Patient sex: F
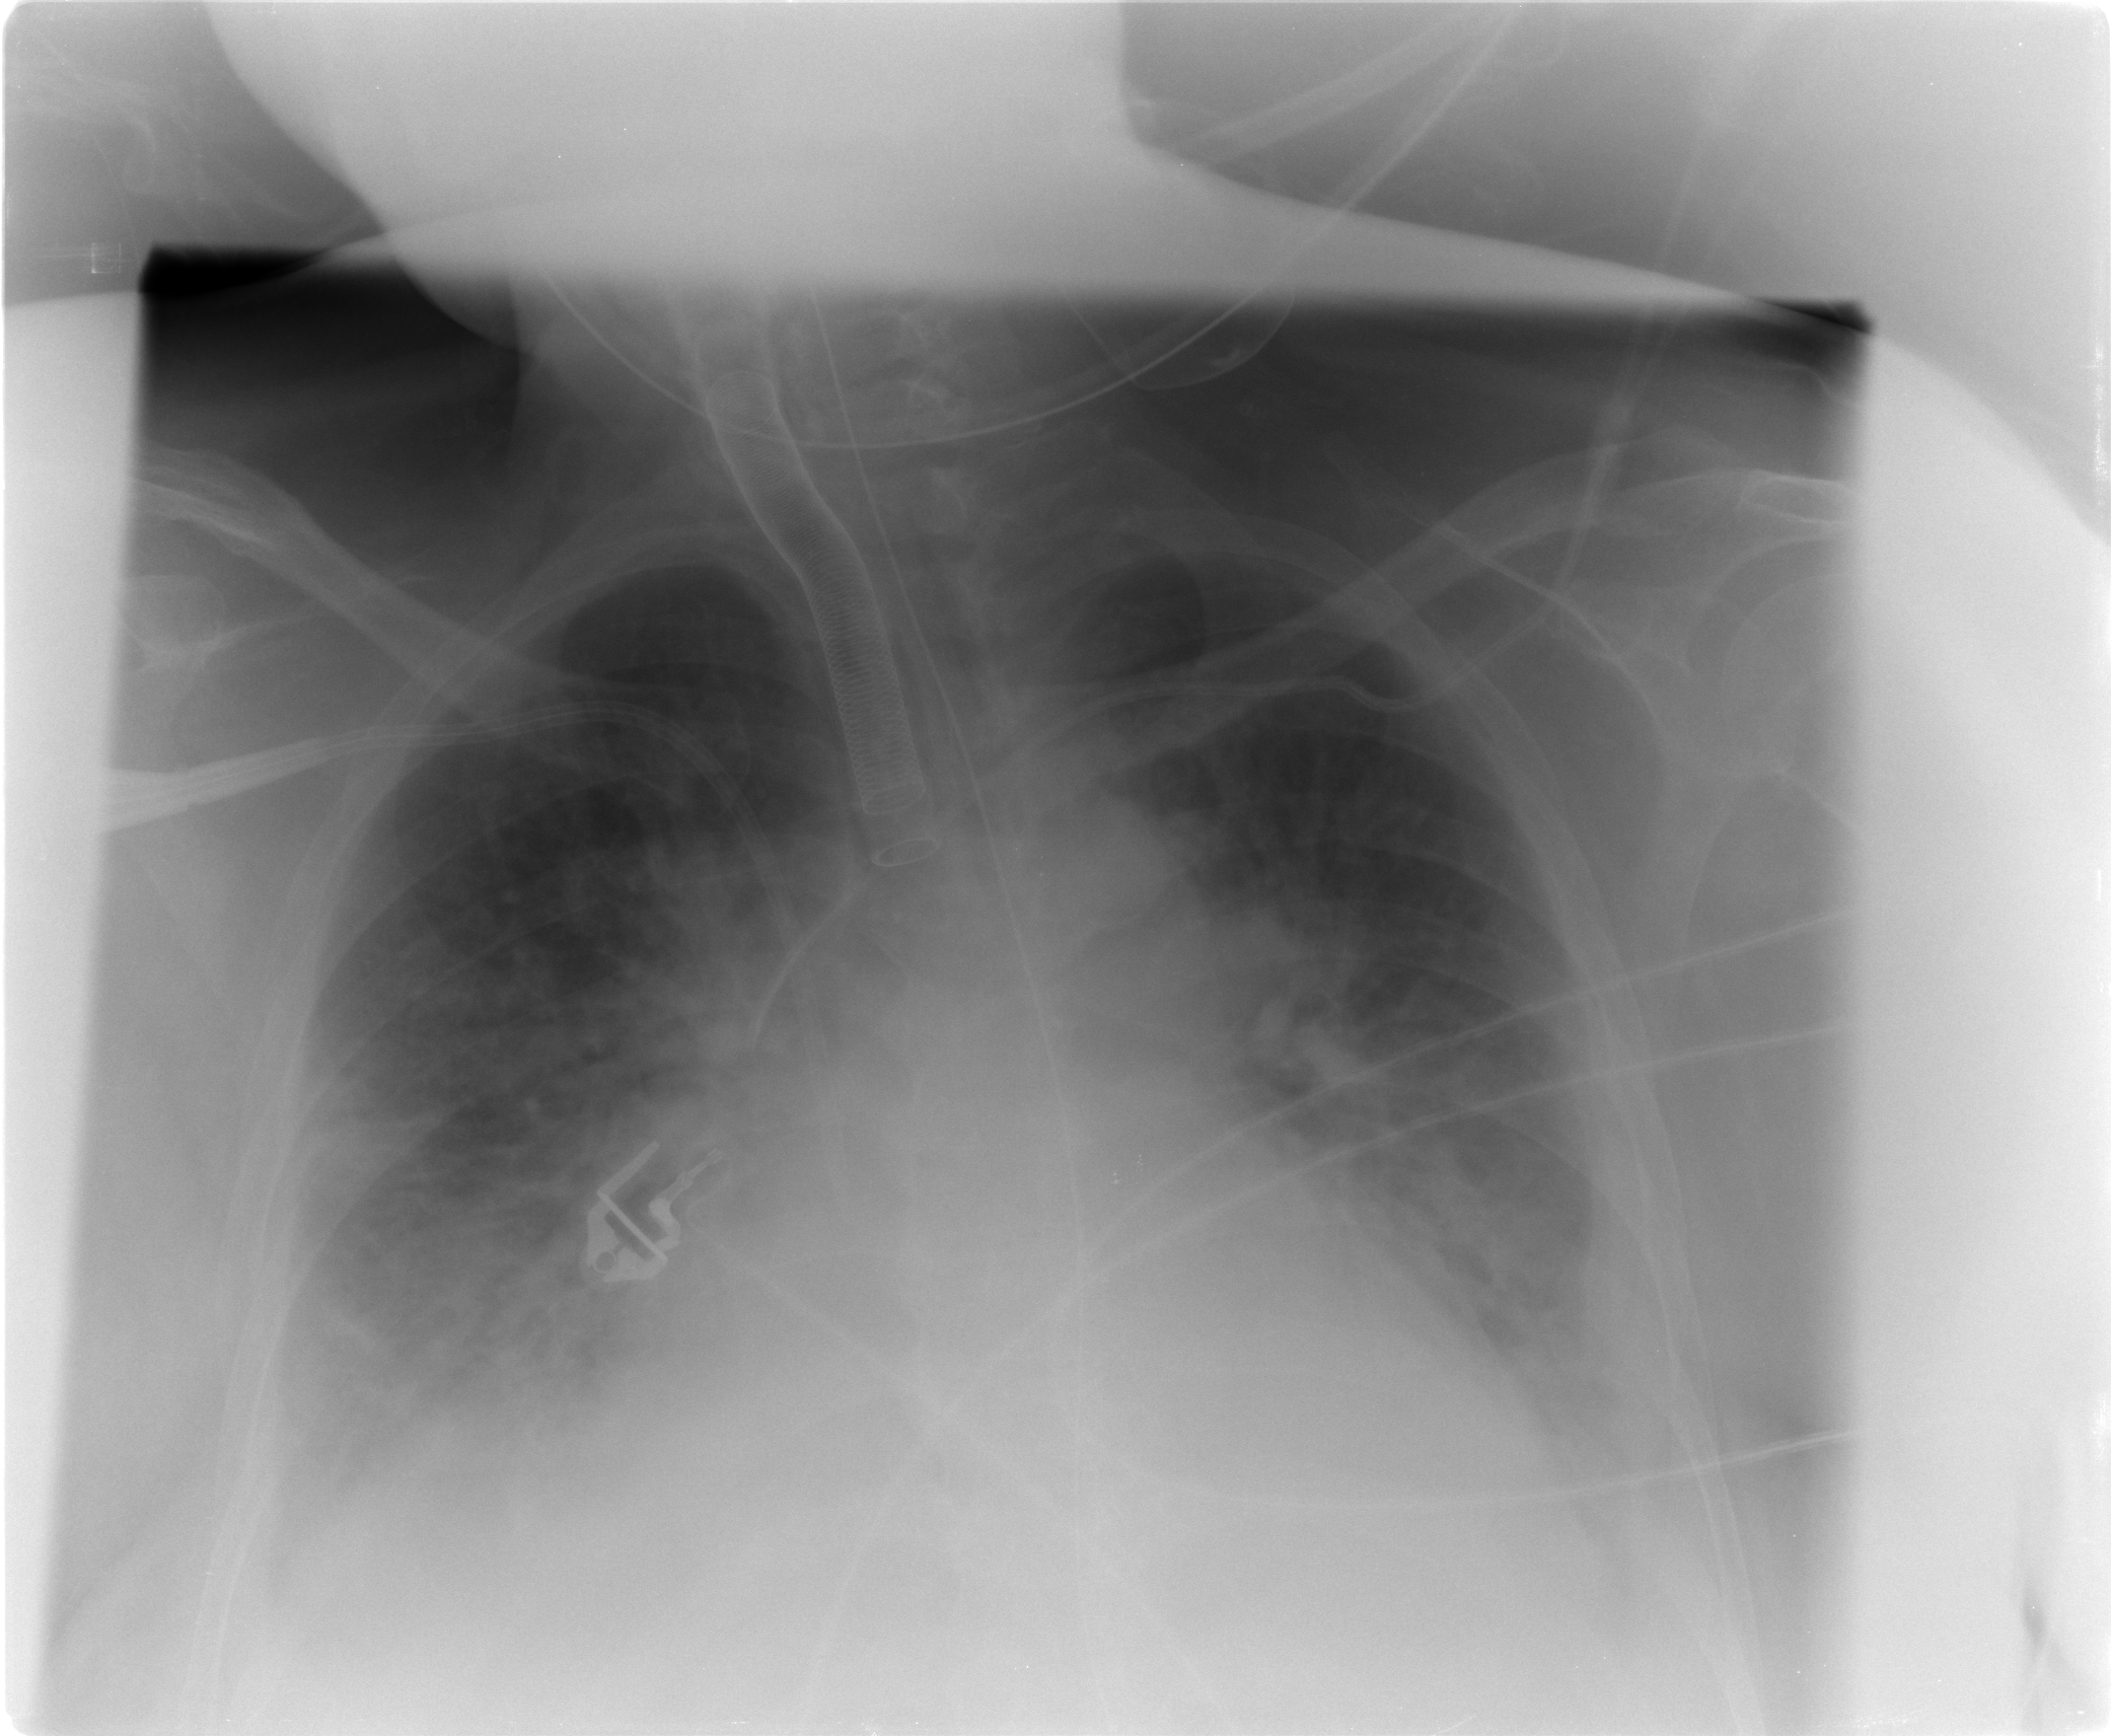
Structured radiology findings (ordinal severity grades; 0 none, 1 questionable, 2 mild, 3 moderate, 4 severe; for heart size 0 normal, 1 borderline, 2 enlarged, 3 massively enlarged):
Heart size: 2
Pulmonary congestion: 2
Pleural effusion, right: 2
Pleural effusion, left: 2
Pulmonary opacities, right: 1
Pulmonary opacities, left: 1
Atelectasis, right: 2
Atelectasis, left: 2